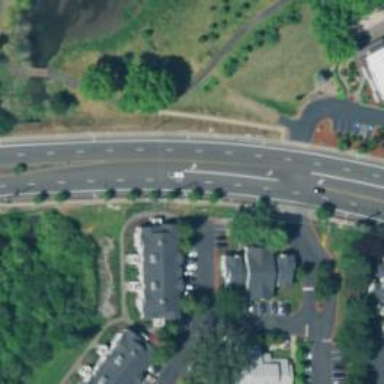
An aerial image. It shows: Secondary road with asphalt surface.